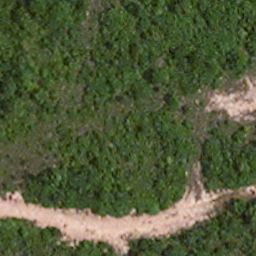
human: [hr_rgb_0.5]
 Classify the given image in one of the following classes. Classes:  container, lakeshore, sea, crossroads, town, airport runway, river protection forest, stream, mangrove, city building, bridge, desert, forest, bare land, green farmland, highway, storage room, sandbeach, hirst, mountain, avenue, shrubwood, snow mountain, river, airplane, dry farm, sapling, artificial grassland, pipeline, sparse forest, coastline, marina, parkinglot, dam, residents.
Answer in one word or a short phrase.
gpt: avenue